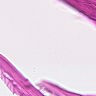
Metastatic tissue present: no